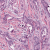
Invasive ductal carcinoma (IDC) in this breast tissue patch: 1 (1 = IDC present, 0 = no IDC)